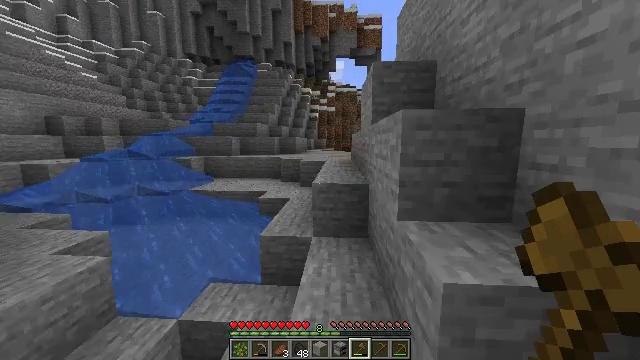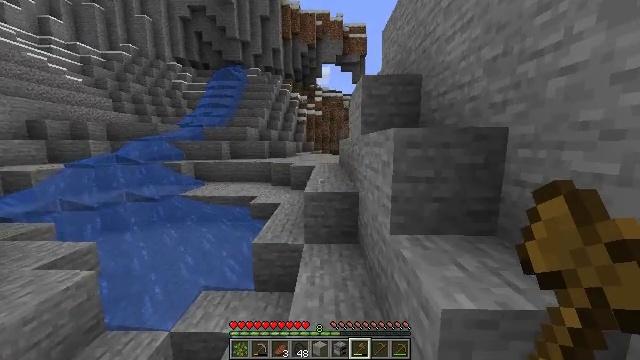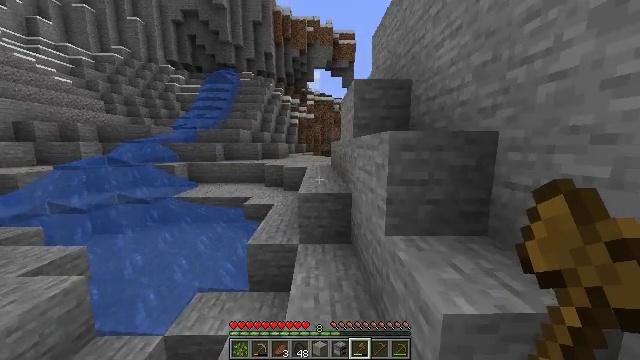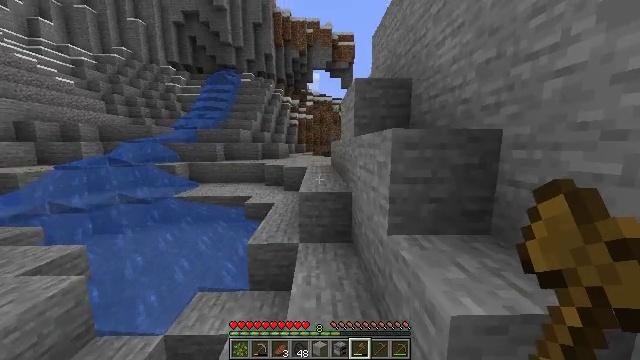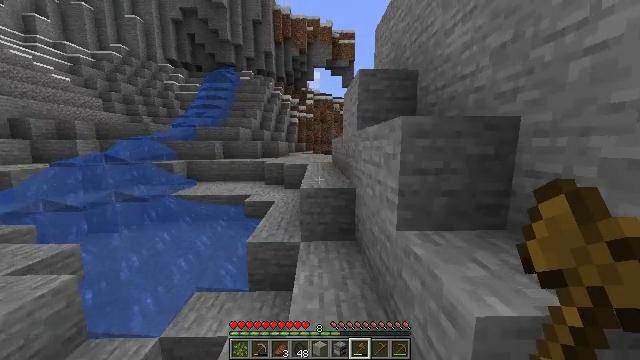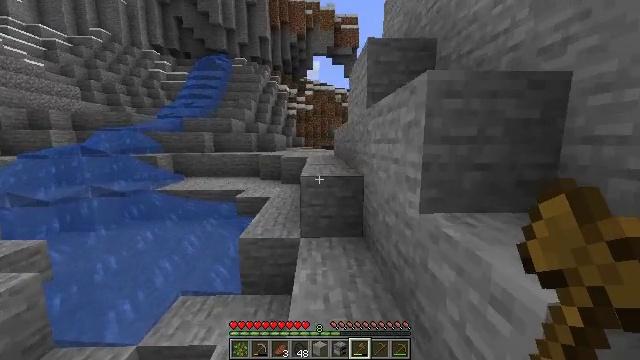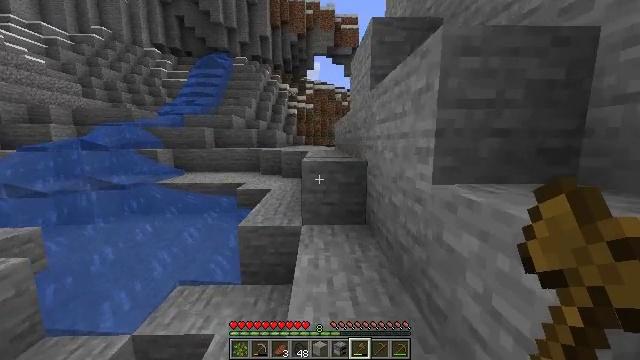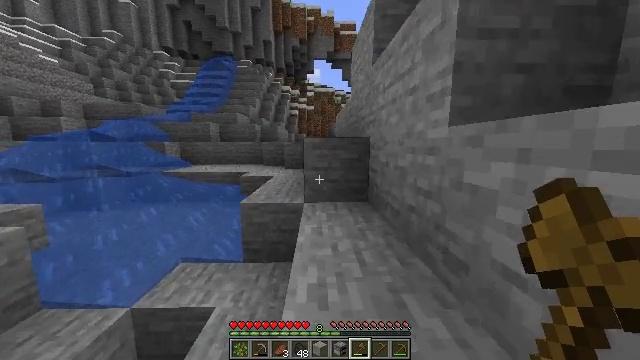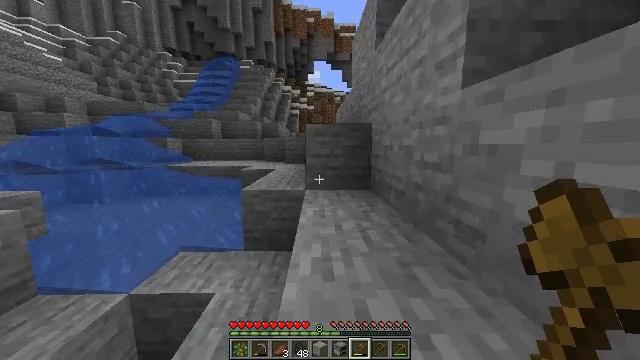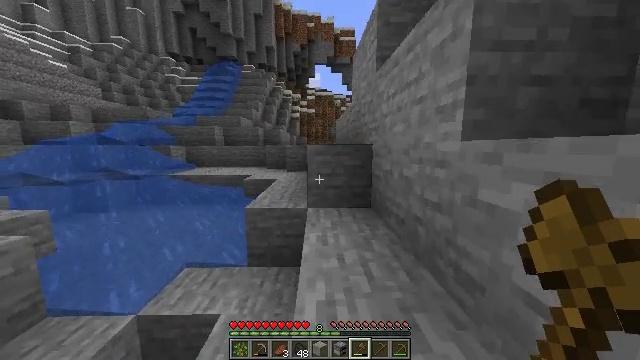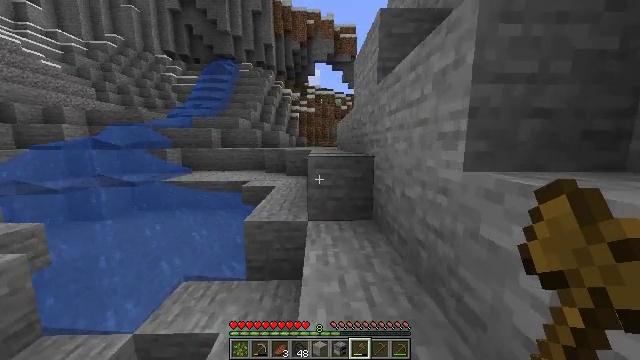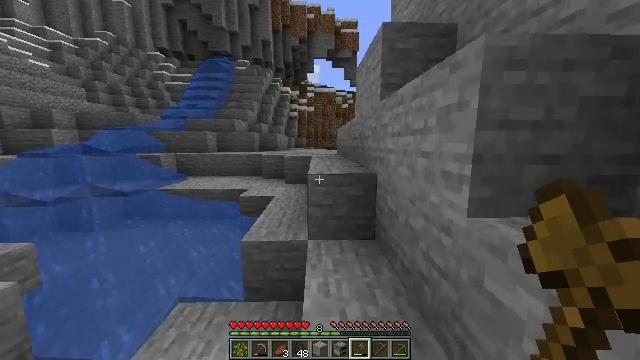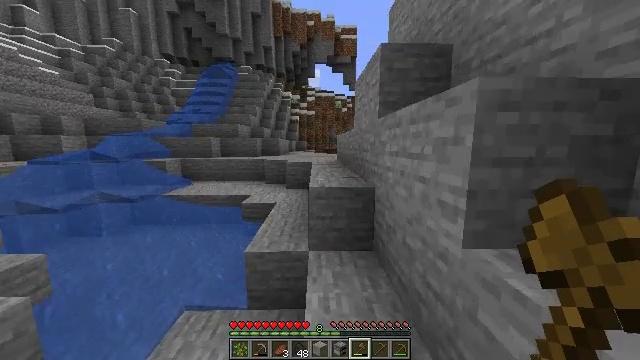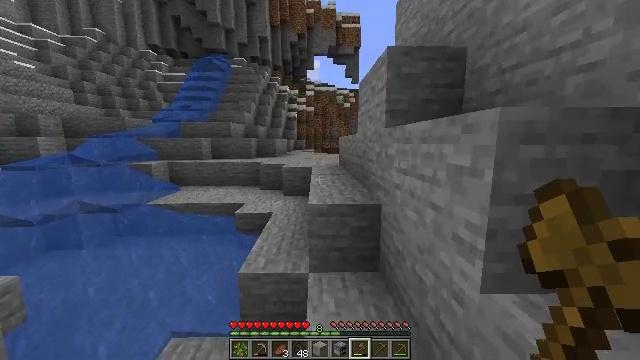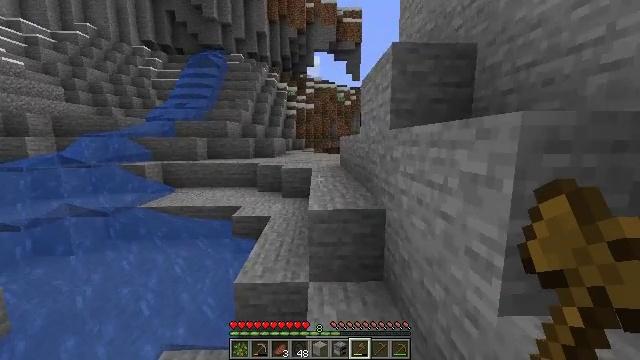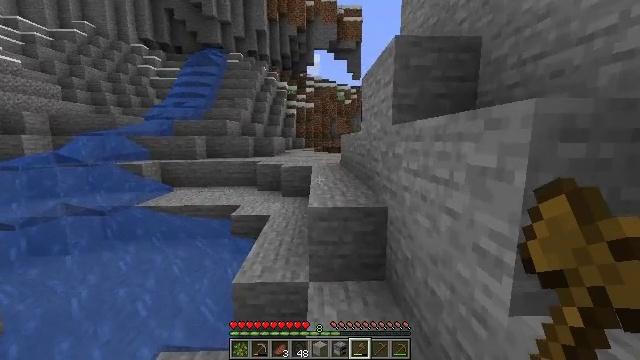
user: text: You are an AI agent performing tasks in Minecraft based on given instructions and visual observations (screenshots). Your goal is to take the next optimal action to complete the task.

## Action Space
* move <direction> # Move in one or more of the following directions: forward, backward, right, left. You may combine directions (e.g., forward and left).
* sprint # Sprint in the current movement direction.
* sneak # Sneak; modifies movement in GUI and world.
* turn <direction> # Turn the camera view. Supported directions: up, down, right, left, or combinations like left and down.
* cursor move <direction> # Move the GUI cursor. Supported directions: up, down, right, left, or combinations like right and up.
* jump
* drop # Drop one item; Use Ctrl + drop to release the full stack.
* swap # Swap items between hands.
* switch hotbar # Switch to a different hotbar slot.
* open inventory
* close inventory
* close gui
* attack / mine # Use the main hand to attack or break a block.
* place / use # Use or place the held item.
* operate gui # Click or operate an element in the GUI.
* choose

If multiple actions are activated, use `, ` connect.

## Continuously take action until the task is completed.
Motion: motion action
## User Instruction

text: Clear the sweet berry bush to collect the sweet berries.
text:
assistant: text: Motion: move forward, turn right, jump
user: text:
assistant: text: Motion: move forward, turn right, jump
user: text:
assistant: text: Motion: move forward, jump
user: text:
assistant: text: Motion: move forward, jump
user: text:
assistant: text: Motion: move forward, sprint, jump
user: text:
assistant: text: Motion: move forward, sprint, jump
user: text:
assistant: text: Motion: move forward, sprint, jump
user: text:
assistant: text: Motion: move forward, sprint, jump
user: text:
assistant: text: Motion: move forward, jump
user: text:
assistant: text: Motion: move forward, jump
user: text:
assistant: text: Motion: move forward, jump
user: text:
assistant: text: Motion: move forward, jump
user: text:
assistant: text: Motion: move forward, jump
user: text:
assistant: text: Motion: move forward, jump
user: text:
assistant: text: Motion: move forward, jump
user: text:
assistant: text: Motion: move forward, sprint, jump
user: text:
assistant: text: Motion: move forward, sprint, jump
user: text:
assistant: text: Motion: move forward, sprint, jump
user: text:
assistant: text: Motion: move forward, sprint, jump
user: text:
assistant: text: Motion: move forward, jump
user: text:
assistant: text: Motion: move forward, jump
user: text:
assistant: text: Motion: move forward, jump
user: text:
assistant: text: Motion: move forward, jump
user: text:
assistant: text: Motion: move forward, jump
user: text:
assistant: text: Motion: move forward, jump
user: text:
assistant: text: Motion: move forward, jump
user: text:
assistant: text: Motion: move forward, jump
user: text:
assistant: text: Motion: move forward, sprint, jump
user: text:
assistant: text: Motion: move forward, sprint, jump
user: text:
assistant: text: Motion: move forward, sprint, jump